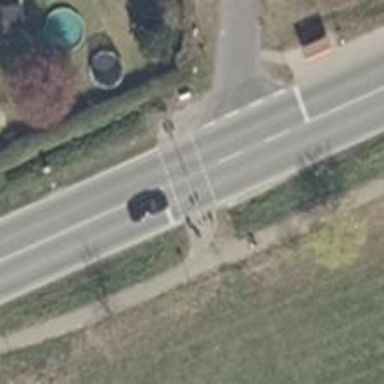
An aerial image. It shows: Road with traffic signals at crossing.